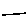
Label: line